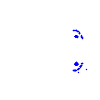
Particle: electron